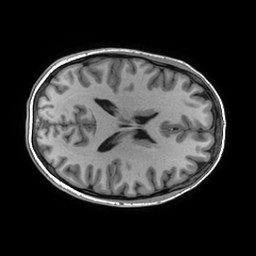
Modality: T1w
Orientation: axial
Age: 30
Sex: female
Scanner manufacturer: ge
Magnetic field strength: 3 T
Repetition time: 0.00724 s
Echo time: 0.0027 s